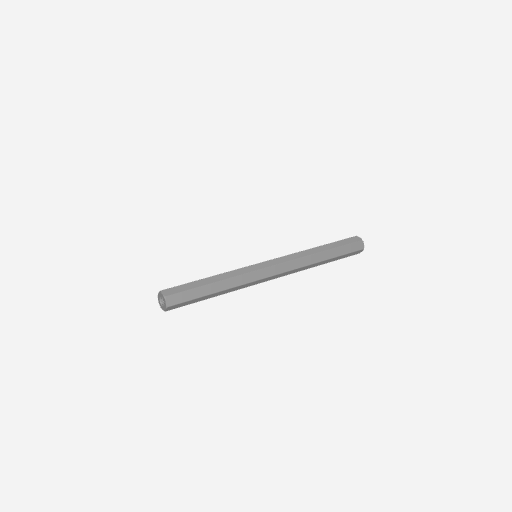
Part: Standoff8RID96